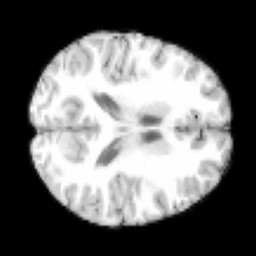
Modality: T1w
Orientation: axial